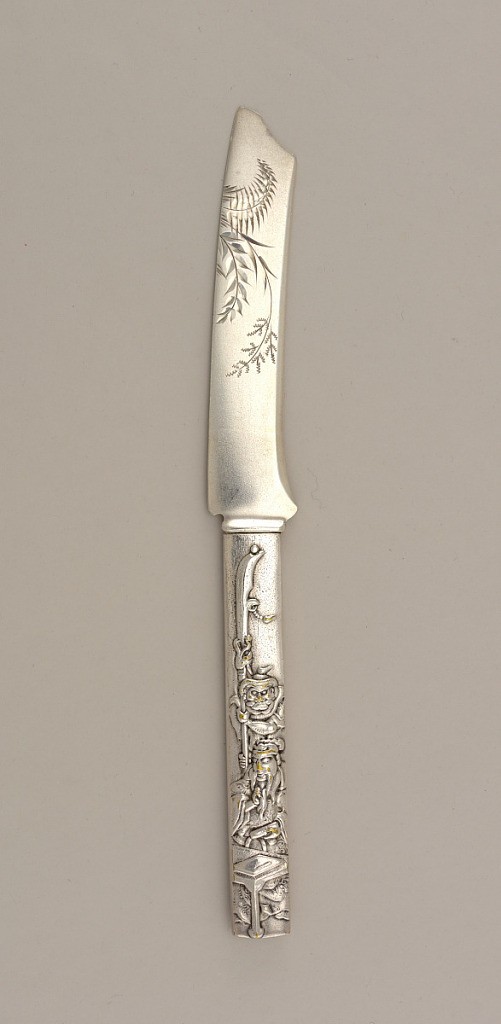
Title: Japonesque Style Pattern Number 5 Frunit Knife
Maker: Gorham Manufacturing Company, Providence, Rhode Island, USA, founded 1818
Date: ca. 1880
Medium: gold plated, silver
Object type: knife
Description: Knife in the form of a Japanese sword; rectangular handle with mottled surface, one side decorated with scene of a scholar and guardian figure holding a large sword; other side depicts ducks floating on water near shore set within thin border. Flat, curved blade with blunt tip, engraved with stylized foliate decoration. Some small areas of gold plate throughout surface of handle.